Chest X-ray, AP view. Patient: 52 years old, sex M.
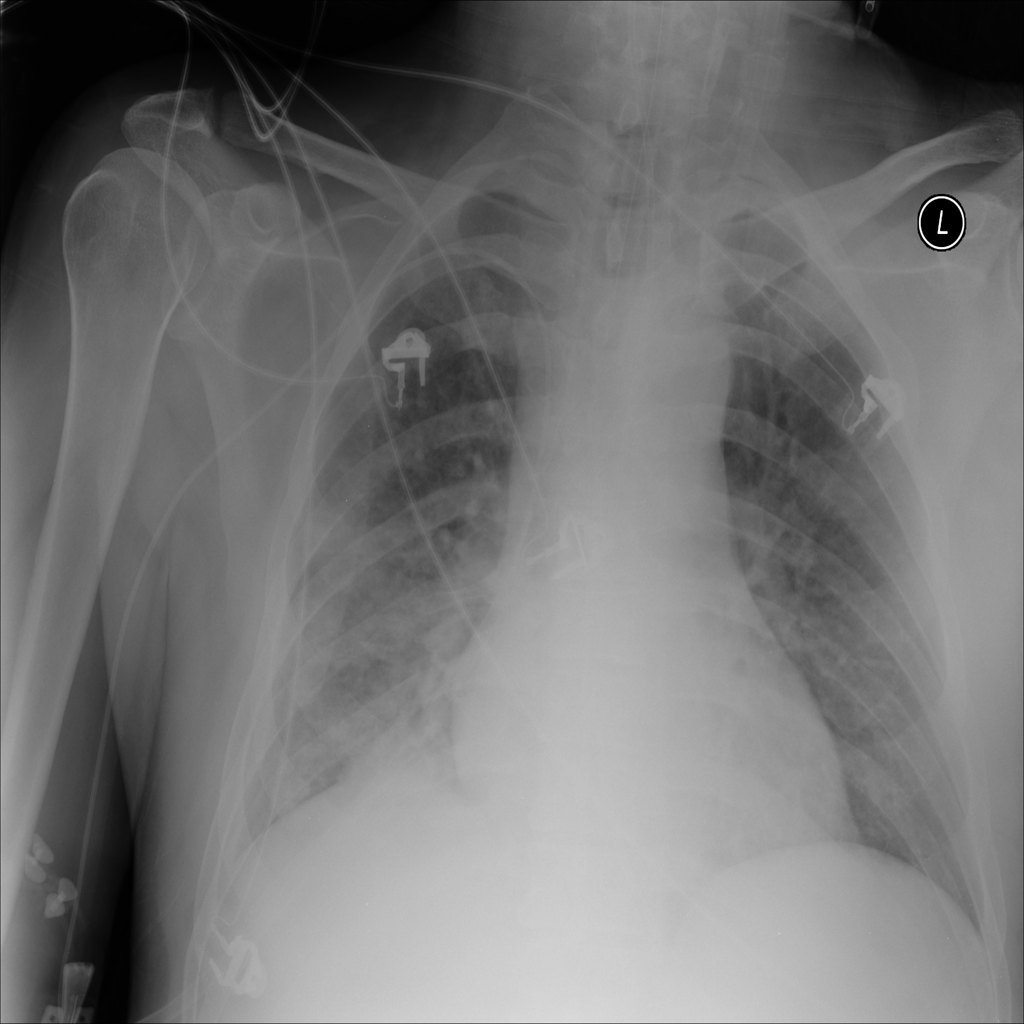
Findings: Infiltration